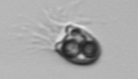
Label: Balanion